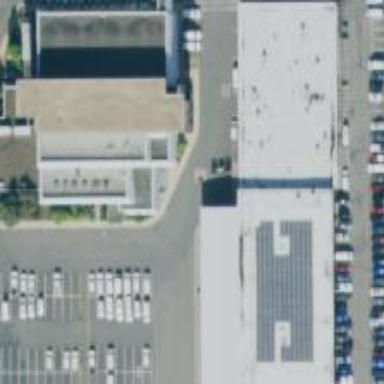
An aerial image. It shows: Industrial building.